Question: I have this code snippet to check/uncheck radiobutton with jquery.
'''
$.each(options, function (index, item) {
$optionli.find("li").eq(index)
.find("input[type='radio']")
.attr("checked", item.IsAnswer);
});
'''
The item.IsAnswer returns "true" or "false", however the radio button is not checked though in its html view, the "checked" attribute is set to "checked"

What could be the reason for something like that to happen?
Thanks
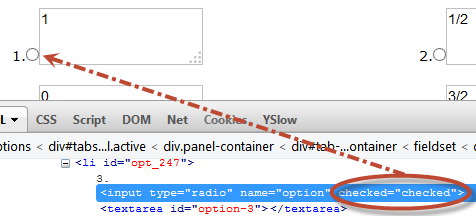
Answer: Try this:- Use 'prop' instead of 'attr'
Checked as an attribute does not take true or false. Presence of 'checked' it is implicit that it is checked.
'''
$.each(options, function (index, item) {
$optionli.find("li").eq(index)
.find("input[type='radio']")
.prop("checked", item.IsAnswer);
});
'''